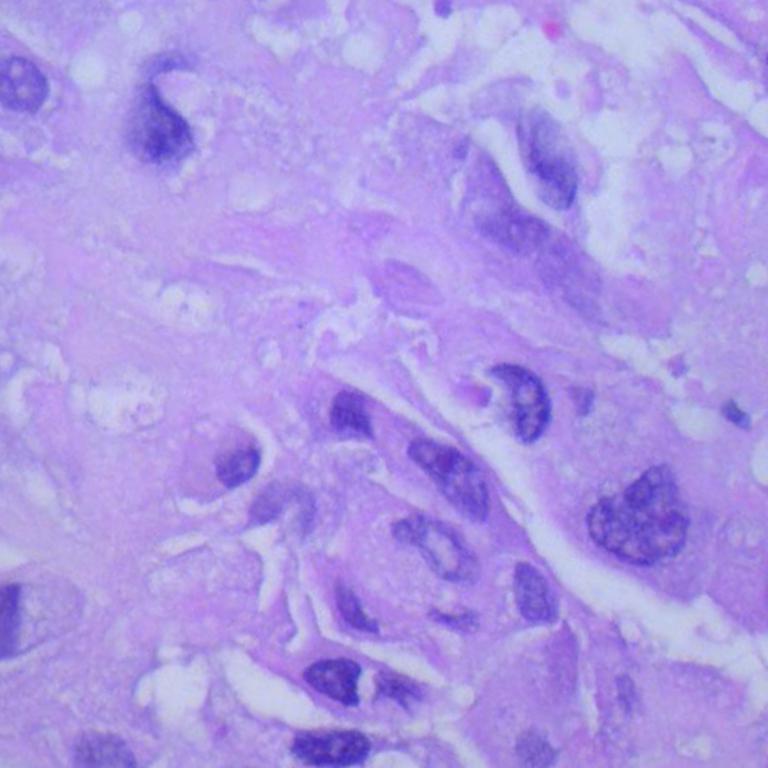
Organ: lung
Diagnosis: squamous carcinomas